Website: macys
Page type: customer-info-address
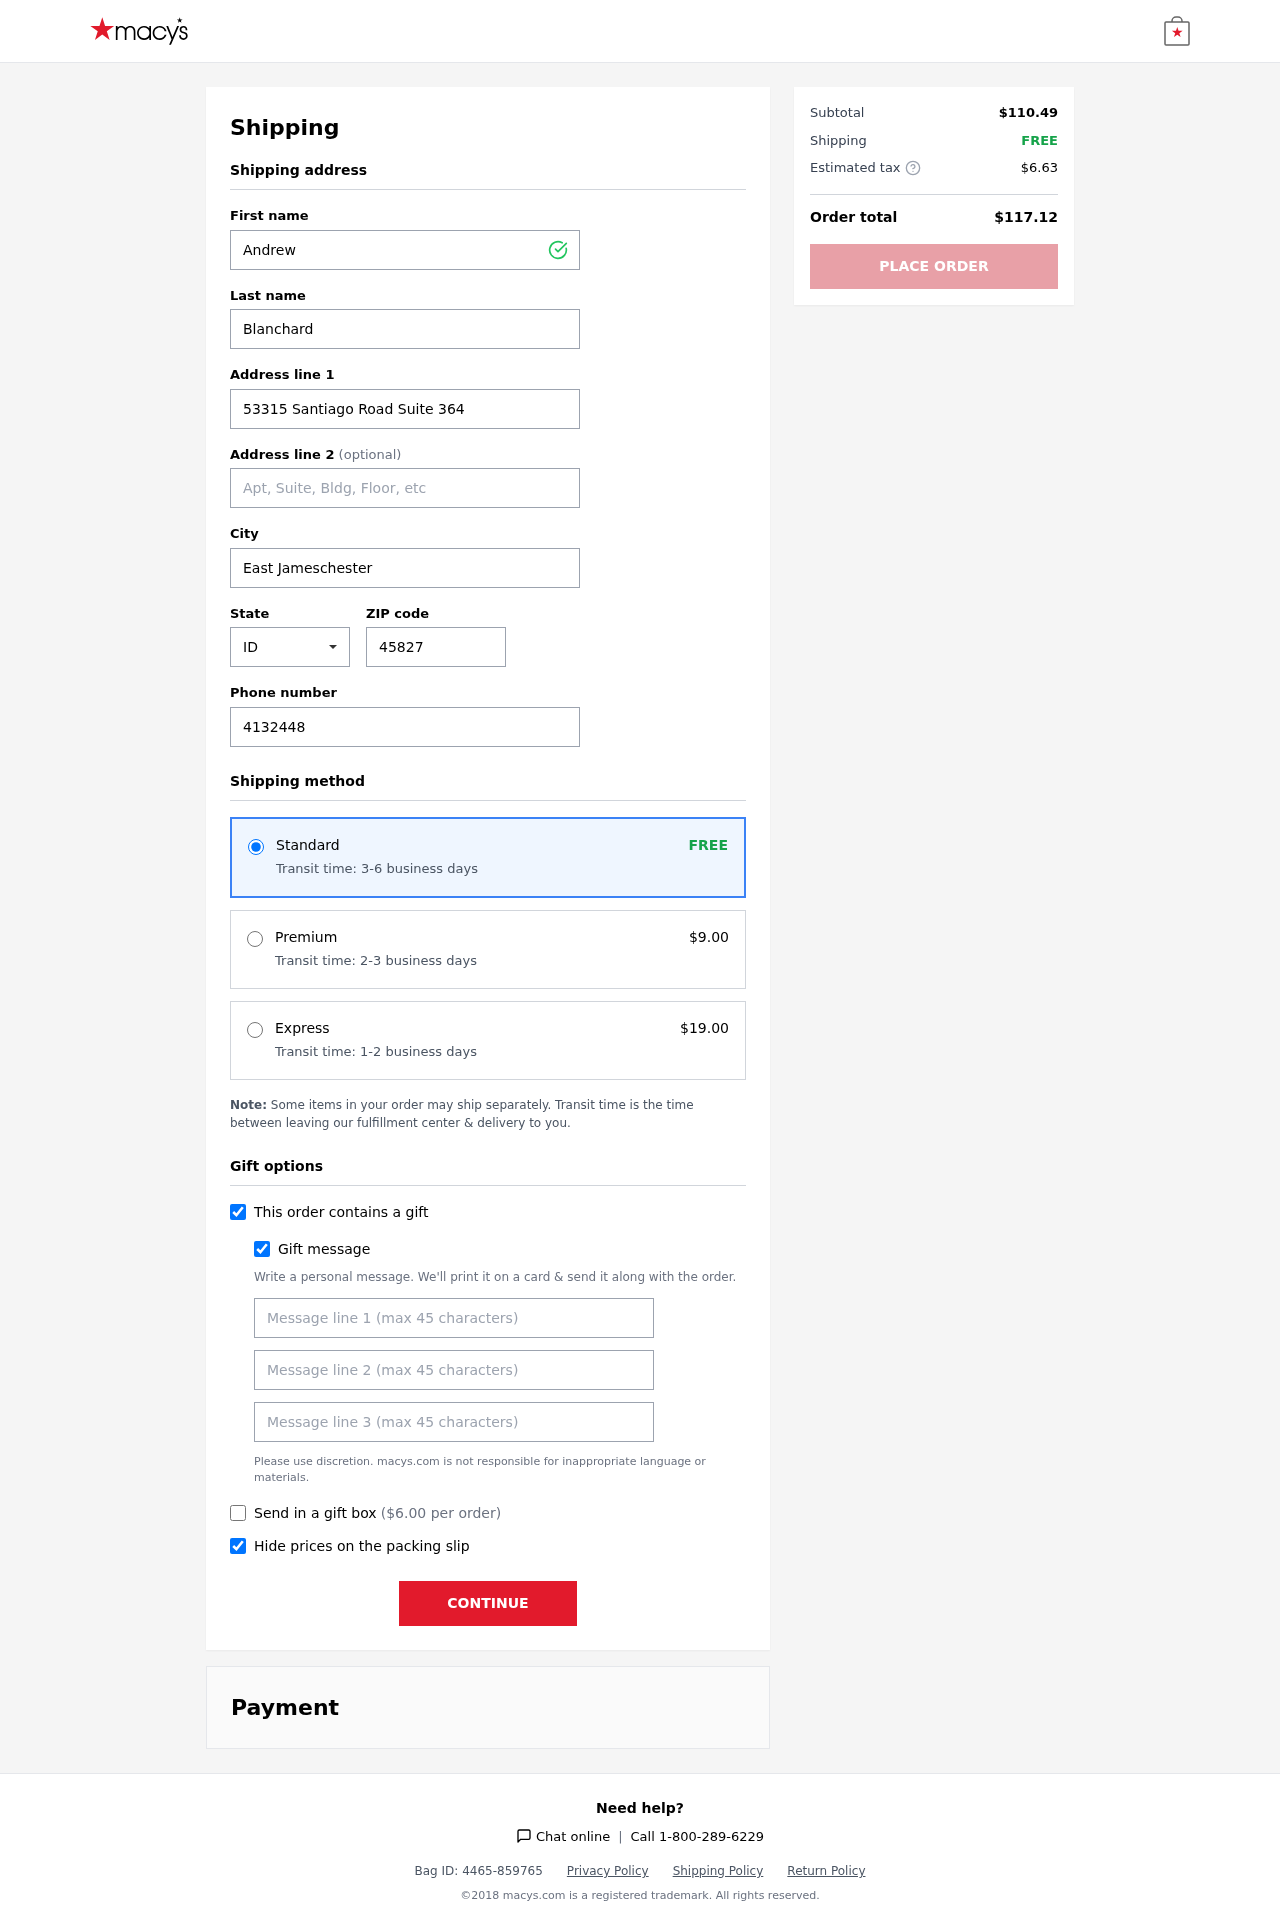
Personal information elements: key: PII_CITY
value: East Jameschester
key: PII_FIRSTNAME
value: Andrew
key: PII_GIFT_MESSAGE
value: Hey Leslie, I thought these cozy chairs would be perfect for those sunny brunches on your patio! I can’t wait to see you enjoying them with friends and family. Cheers to new memories in your beautiful home!  Andrew
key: PII_LASTNAME
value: Blanchard
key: PII_PHONE
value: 4132448351
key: PII_POSTCODE
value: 45827
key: PII_STATE_ABBR
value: ID
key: PII_STREET
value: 53315 Santiago Road Suite 364
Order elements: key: ORDER_SHIPPING_STANDARD
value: FREE
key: ORDER_SHIPPING_STANDARD_TIME
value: Transit time: 3-6 business days
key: ORDER_SHIPPING_PREMIUM
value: $9.00
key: ORDER_SHIPPING_PREMIUM_TIME
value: Transit time: 2-3 business days
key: ORDER_SHIPPING_EXPRESS
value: $19.00
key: ORDER_SHIPPING_EXPRESS_TIME
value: Transit time: 1-2 business days
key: ORDER_GIFT_BOX_FEE
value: $6.00
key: ORDER_SUBTOTAL
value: $110.49
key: ORDER_SHIPPING_COST
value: FREE
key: ORDER_TAX
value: $6.63
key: ORDER_TOTAL
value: $117.12